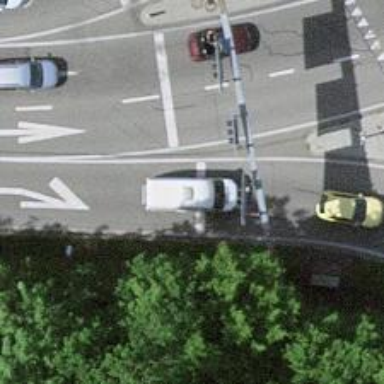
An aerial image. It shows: Road with traffic signals.